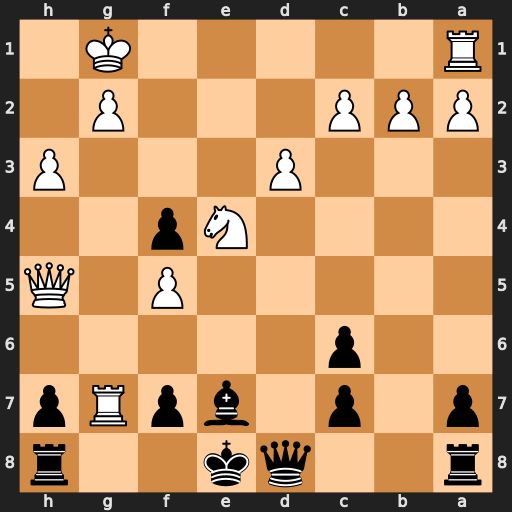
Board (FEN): r2qk2r/p1p1bpRp/2p5/5P1Q/4Np2/3P3P/PPP3P1/R5K1
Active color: b
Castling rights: kq
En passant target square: -
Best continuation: Qd4+ Kf1 Qxg7 f6 Bxf6